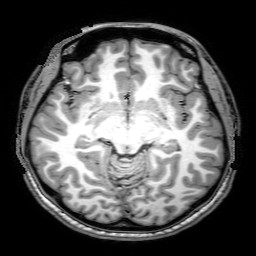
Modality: T1w
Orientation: axial
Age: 20
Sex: male
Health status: ill
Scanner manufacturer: philips
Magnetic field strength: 3 T
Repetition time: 8.241 s
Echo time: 3.782 s